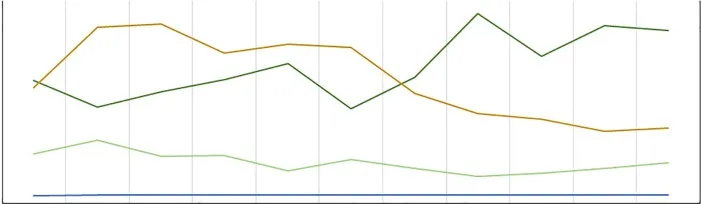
(B) Laboratory tests indicators during chest compression (Case 1). The value of lactic acid corresponds to the secondary axis.
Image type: pathology (masson_trichrome)